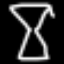
Label: hourglass